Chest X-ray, AP view. Patient: 50 years old, sex M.
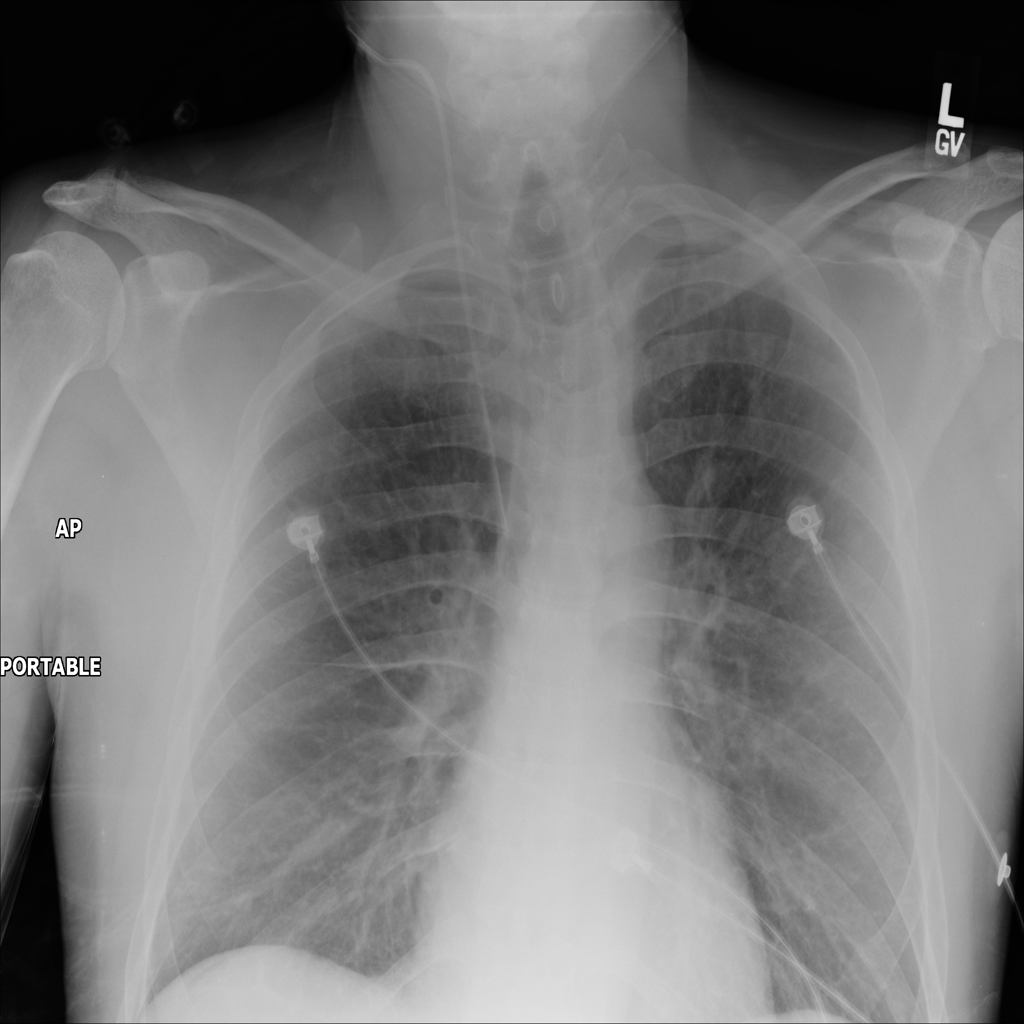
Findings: Edema, Effusion